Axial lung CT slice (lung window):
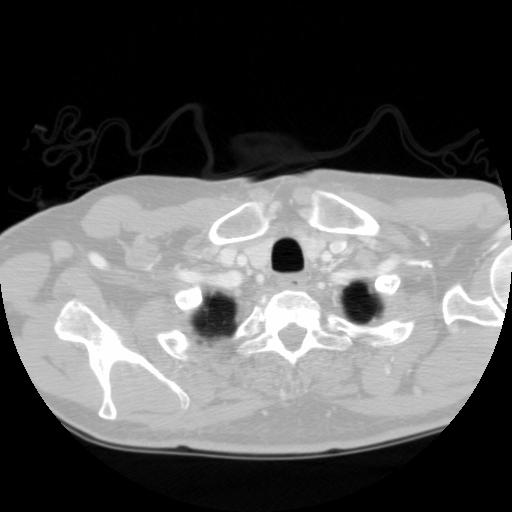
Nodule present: no